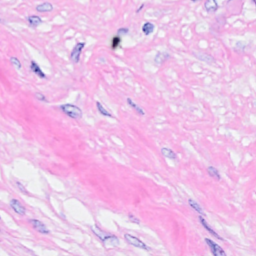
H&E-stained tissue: Breast